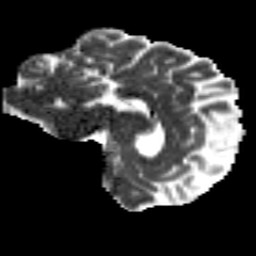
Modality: MD
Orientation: sagittal
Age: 28
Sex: male
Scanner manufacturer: siemens
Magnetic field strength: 3 T
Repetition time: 8.8 s
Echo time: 0.085 s